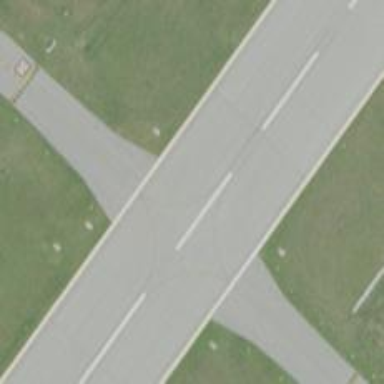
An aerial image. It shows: View of taxiway at the airport.